Question: Just a very direct question, but we had spent many hours trying to find a working solution but faild.
In Xcode, storyboard, how to set a constraint so one view can be located height from the top of the superview? And we need it to be that way for ALL supported iOS devices of all orientations.
Please see my illustration attached.
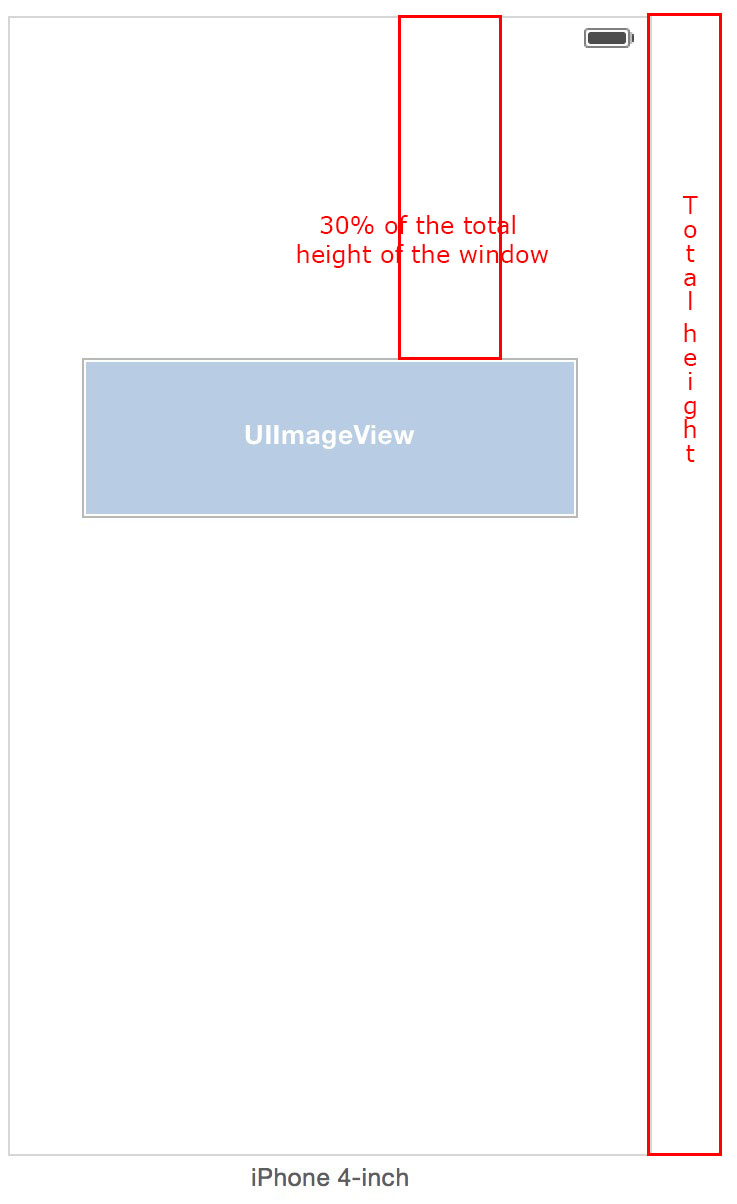
Answer: ### Update
Sorry, I have misunderstood your problem.
You'll need to add the constraints from code like so (the 'xConstraint' is totally arbitrary, but you must need to define x, y positions, width and height, for an unambiguous layout):
'''
@IBOutlet weak var imageView: UIImageView!
override func viewDidLayoutSubviews() {
super.viewDidLayoutSubviews()
let yConstraint = NSLayoutConstraint(item: imageView, attribute: .Top, relatedBy: .Equal, toItem: view, attribute: .Top, multiplier: 1, constant: view.bounds.height / 3)
let xConstraint = NSLayoutConstraint(item: imageView, attribute: .Leading, relatedBy: .Equal, toItem: view, attribute: .Leading, multiplier: 1, constant: 30)
NSLayoutConstraint.activateConstraints([yConstraint, xConstraint])
}
'''
This way, the equation will be:
'''
imageView.top = 1 * view.top + (view.width / 3)
'''
### Original answer
Auto Layout uses the following equation for constraints:
'''
aView.property = Multiplier * bView.property + Constant
'''
Based on this, you can simply add an equal width/height constraint, then add a multiplier:

So the equation will be:
'''
view.height = 0.3 * superView.height + 0
'''